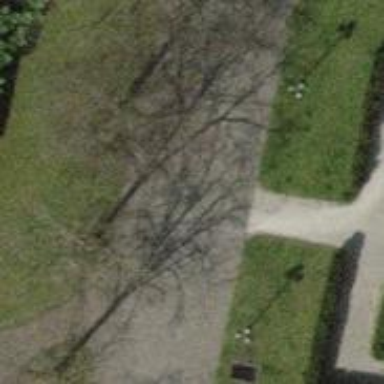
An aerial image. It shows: Footway with sett surface.